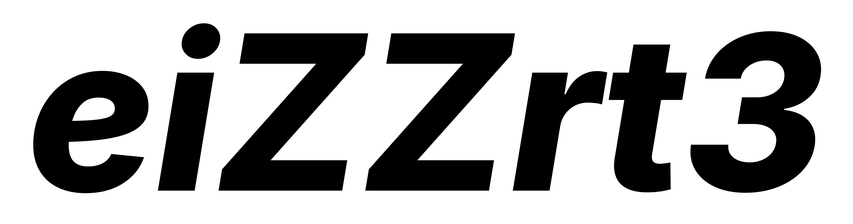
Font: Inter-Italic_ExtraBold_Italic